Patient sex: F
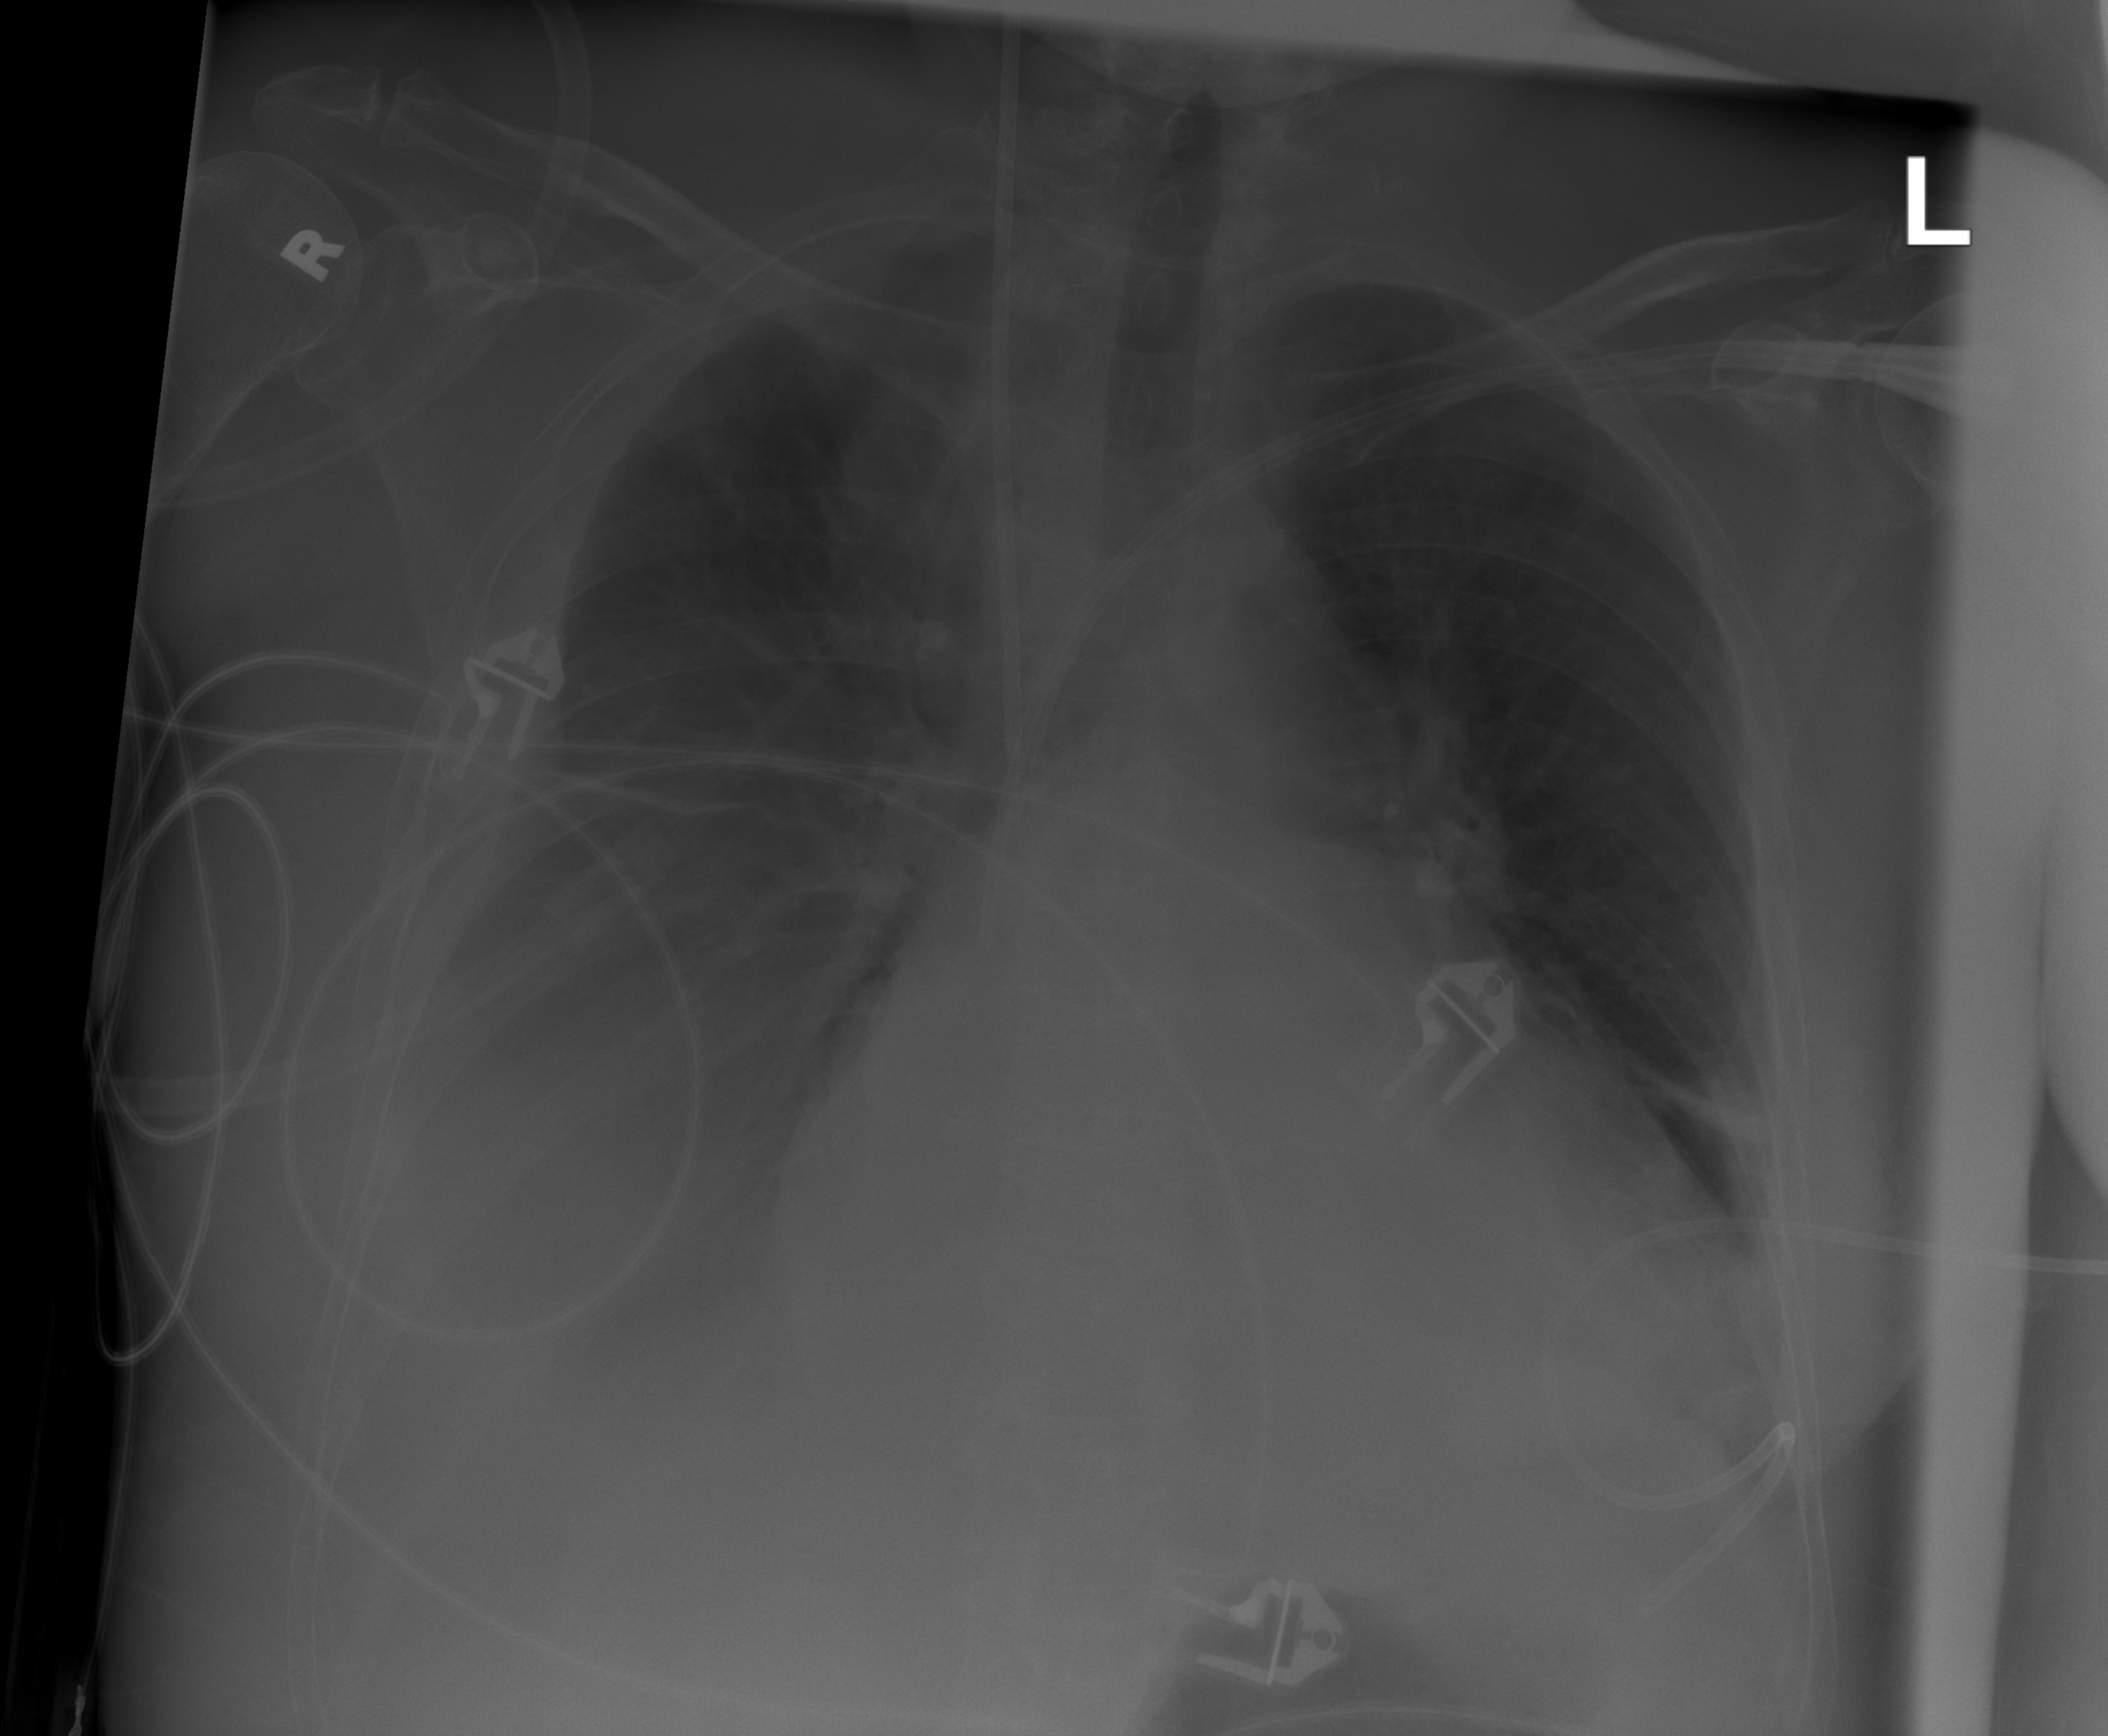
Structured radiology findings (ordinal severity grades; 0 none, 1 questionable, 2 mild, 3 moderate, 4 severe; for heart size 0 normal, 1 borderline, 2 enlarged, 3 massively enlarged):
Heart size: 3
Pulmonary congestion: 2
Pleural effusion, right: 3
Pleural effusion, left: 0
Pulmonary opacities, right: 2
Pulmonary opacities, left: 0
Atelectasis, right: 2
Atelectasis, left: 1